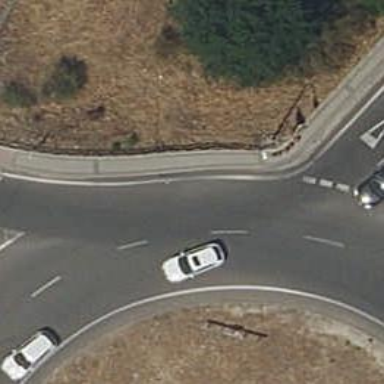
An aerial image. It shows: Primary highway with asphalt surface leading to roundabout.